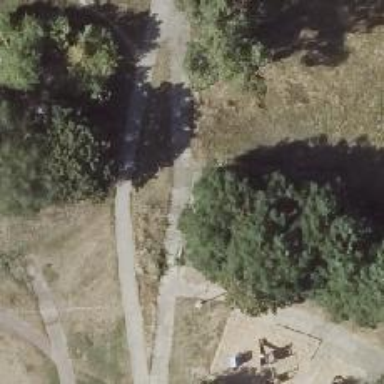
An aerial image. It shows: Concrete footway.